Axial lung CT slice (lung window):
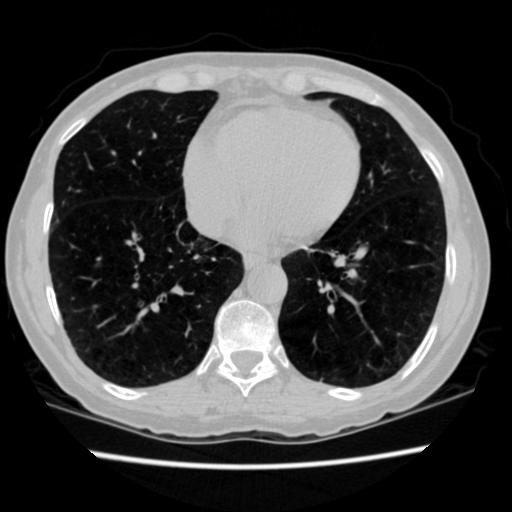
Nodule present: no